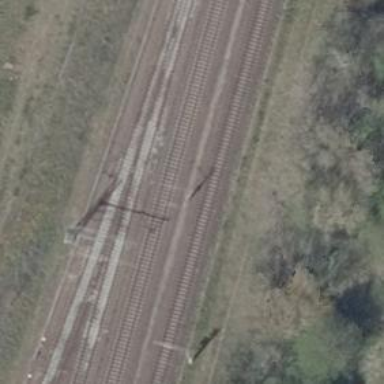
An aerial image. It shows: Milestone along the railway with catenary mast.